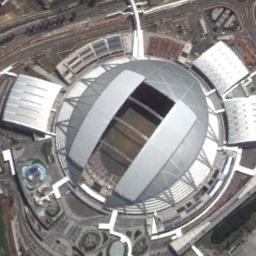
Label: stadium